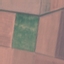
Label: AnnualCrop